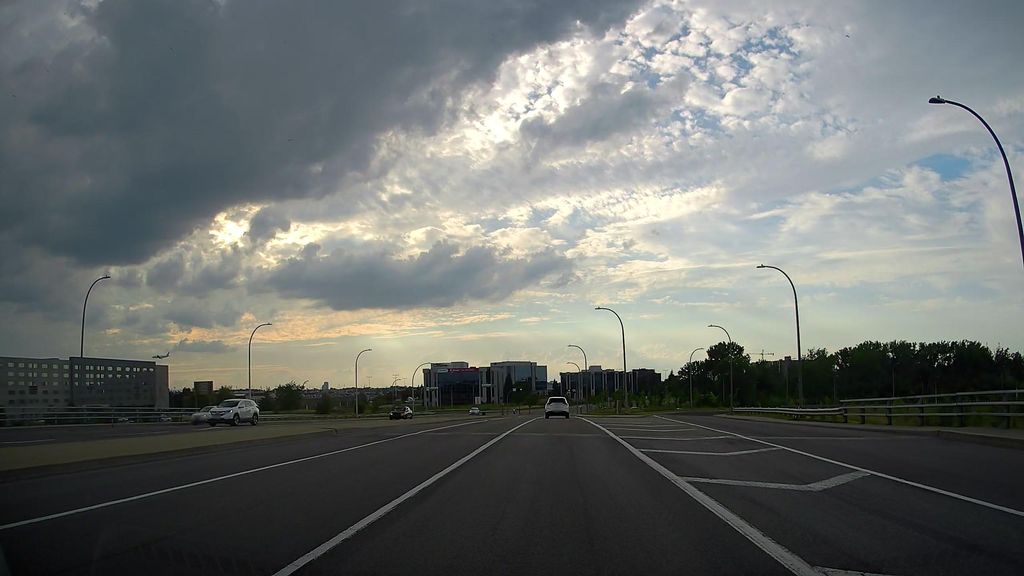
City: montreal